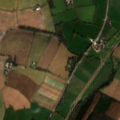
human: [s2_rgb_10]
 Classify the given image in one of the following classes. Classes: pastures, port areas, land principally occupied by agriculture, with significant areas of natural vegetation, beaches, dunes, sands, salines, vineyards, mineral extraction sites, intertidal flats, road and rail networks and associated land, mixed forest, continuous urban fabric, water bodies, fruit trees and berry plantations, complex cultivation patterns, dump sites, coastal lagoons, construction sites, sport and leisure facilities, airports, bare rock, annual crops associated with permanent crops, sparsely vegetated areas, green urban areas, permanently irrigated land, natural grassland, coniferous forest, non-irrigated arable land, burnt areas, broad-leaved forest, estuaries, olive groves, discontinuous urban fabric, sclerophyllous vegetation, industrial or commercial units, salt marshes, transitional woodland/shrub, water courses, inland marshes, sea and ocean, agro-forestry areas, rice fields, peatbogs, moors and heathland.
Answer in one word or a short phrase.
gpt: non-irrigated arable land, pastures